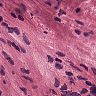
Metastatic tissue present: no